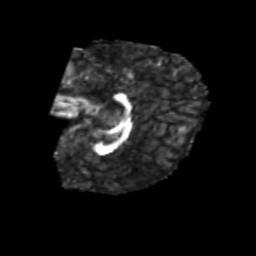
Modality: FA
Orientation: sagittal
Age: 6
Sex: male
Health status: healthy